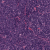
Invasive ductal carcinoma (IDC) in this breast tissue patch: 0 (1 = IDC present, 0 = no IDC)